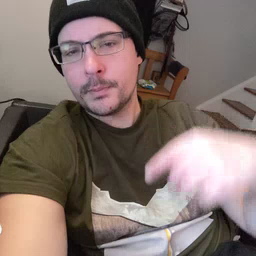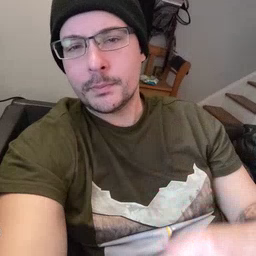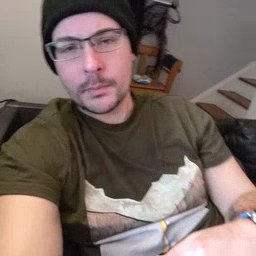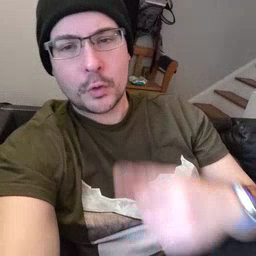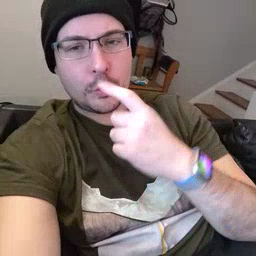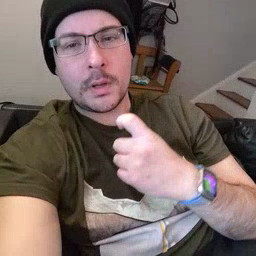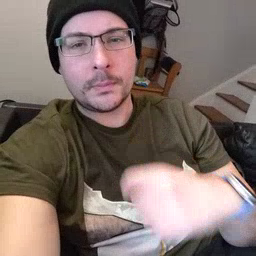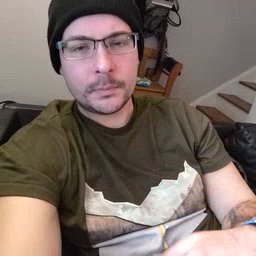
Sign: red